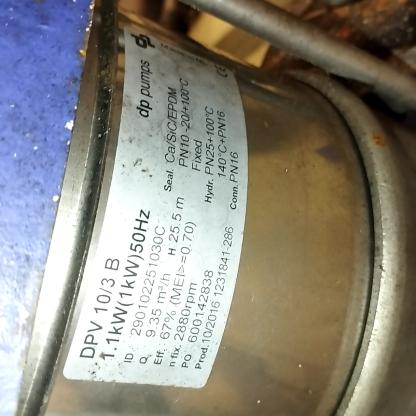
Klasa: tabliczka-znamionowa